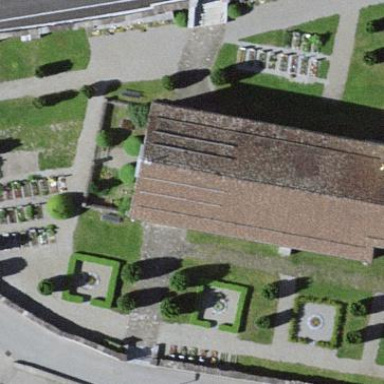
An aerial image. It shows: Graveyard.